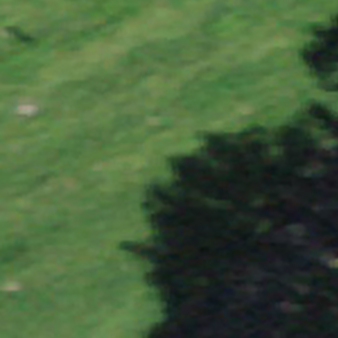
Label: other